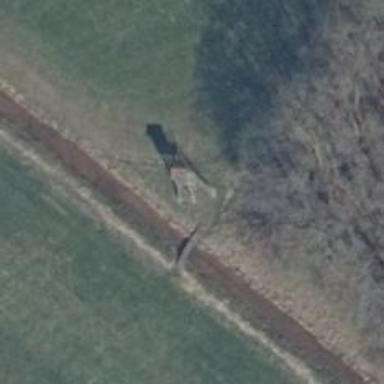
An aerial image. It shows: Hunting stand.